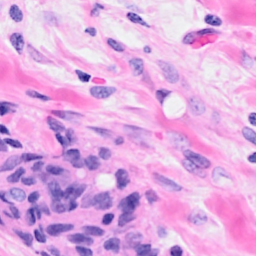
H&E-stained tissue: Breast